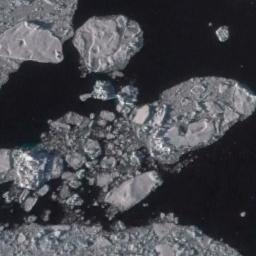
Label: sea_ice